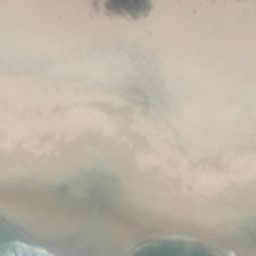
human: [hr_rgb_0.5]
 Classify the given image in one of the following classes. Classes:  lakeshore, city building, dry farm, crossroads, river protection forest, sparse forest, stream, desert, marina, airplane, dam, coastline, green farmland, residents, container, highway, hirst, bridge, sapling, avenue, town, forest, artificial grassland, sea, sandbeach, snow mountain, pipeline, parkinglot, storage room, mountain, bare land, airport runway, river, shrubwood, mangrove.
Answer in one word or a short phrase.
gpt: sandbeach